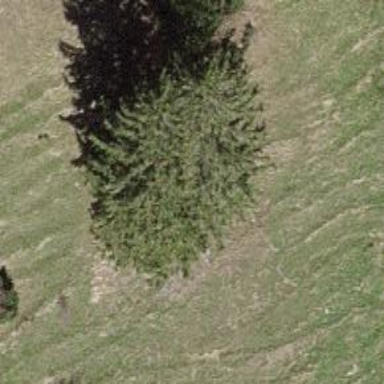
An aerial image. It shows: Evergreen tree with needle-leaved leaves.